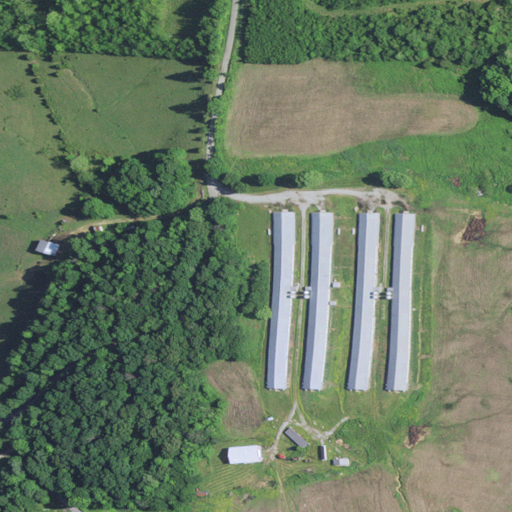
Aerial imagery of ridge(s) in Kentucky named Jolertown Ridge containing pasture, deciduous forest, mixed forest, cultivated crops, open development, grassland, low intensity development, medium intensity development, and high intensity development